Question:
Eg 1: As in above case string "CPU_001" matches in row 0 and 1, then we need to record User was high for 2 mins duration (as each row is of 1 min duration) and Idle was high for 1 min duration
Eg 2: "CPU_005" is common in row 2 and 3, then CPU_005 was high for 2 mins duration and CPU_005 high for 7 mins (for next 6 rows) duration
Below is the dataframe details. Please let me know in case any further info is needed.
'above_thres' column contain name of column having values above 99.5 only.
'''
from pandas import Timestamp
dataFrame =
{'Time-dur': {1: Timestamp('2021-12-22 16:46:42'),
7: Timestamp('2021-12-22 16:47:42'),
15: Timestamp('2021-12-22 16:48:42'),
23: Timestamp('2021-12-22 16:49:42'),
31: Timestamp('2021-12-22 16:50:42'),
39: Timestamp('2021-12-22 16:51:42'),
47: Timestamp('2021-12-22 16:52:42'),
55: Timestamp('2021-12-22 16:53:42'),
63: Timestamp('2021-12-22 16:54:42'),
71: Timestamp('2021-12-22 16:55:42')},
'CPU_001': {1: 99.7,
7: 99.6,
15: 0.0,
23: 0.0,
31: 99.9,
39: 0.0,
47: 0.0,
55: 0.0,
63: 0.0,
71: 0.0},
'CPU_002': {1: 0.0,
7: 0.0,
15: 0.0,
23: 0.0,
31: 0.0,
39: 0.0,
47: 0.0,
55: 0.0,
63: 0.0,
71: 0.0},
'CPU_003': {1: 0.0,
7: 0.0,
15: 0.0,
23: 0.0,
31: 0.0,
39: 0.0,
47: 0.0,
55: 0.0,
63: 0.0,
71: 0.0},
'CPU_004': {1: 100.0,
7: 70.0,
15: 100.0,
23: 100.0,
31: 100.0,
39: 100.0,
47: 100.0,
55: 100.0,
63: 100.0,
71: 100.0},
'CPU_005': {1: 0.0,
7: 100.0,
15: 99.8,
23: 0.0,
31: 0.0,
39: 0.0,
47: 0.0,
55: 0.0,
63: 0.0,
71: 0.0},
'above_thres': {1: 'CPU_001, CPU_004',
7: 'CPU_001, CPU_005',
15: 'CPU_004, CPU_005',
23: 'CPU_005',
31: 'CPU_001, CPU_005',
39: 'CPU_005',
47: 'CPU_005',
55: 'CPU_005',
63: 'CPU_005',
71: 'CPU_005'}}
df = pd.DataFrame(dataFrame )
df.head()
'''
I'm looking for an output which indicate usage of which CPU is above value 99.5 and for how much duration. i.e in above case usage of CPU_001 is above threshold for 2 mins (2021-12-22 16:46:42 to 2021-12-22 16:47:42) and for 1 min at time : 2021-12-22 16:50:42 another case CPU_005 was above threshold for 9 mins (2021-12-22 16:47:42 to 2021-12-22 16:55:42) Output can be stored in any convenient and readable format.
Expected output can be like :
'''
output_dict = {"CPU_001" : {
"count" : 3,
"interval" : [['2021-12-22 16:46:42', '2021-12-22 16:47:42'], ['2021-12-22 16:50:42','2021-12-22 16:50:42']],
"duration" : [2, 1]},
"CPU_002" : {
"count" : 0,
"interval" : [],
"duration" : []},
"CPU_003" : {
"count" : 0,
"interval" : [],
"duration" : []},
"CPU_004" : {
"count" : 2,
"interval" : [['2021-12-22 16:46:42', '2021-12-22 16:46:42'], ['2021-12-22 16:48:42','2021-12-22 16:48:42']],
"duration" : [1, 1]}
}
'''
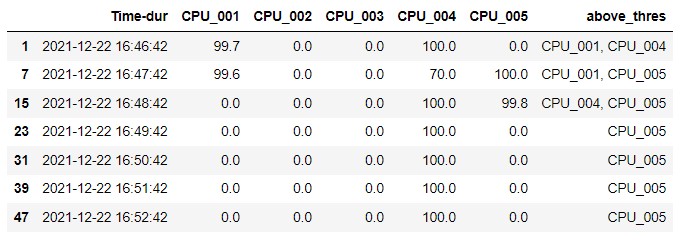
Answer: had a similar problem not too long ago and I believe you can reuse my code:
'''
dataFrame2= dataFrame.set_index('Time-dur').drop(columns=['above_thres'])
binary = pd.DataFrame(0, index=dataFrame2.index, columns=dataFrame2.columns)
binary[dataFrame2> 99.5] = 1
durations = pd.DataFrame(0, index=binary.index, columns=binary.columns)
for column in binary.columns:
sr = binary[column]
cnt: pd.Series = sr.groupby(sr.ne(sr.shift()).cumsum()).value_counts().reset_index(level=0, drop=True) # This is also from SO, but cannot remember where, sorry...
if len(cnt) == 0:
continue
cnt.name = 'count'
cnt = cnt.reset_index()
idx_dur = cnt['count'].cumsum().shift(1)
idx_dur[0] = 0
idx_dur += sr.index.get_loc(sr.first_valid_index())
cnt.index = sr.iloc[idx_dur].index
cnt = cnt.loc[cnt[column] == 1, 'count']
durations.loc[cnt.index, column] = cnt
'''
The df 'durations' contains the number of subsequent rows with a value above 99.5%. Assuming that your rows are equally spaced, you can simply multiply this value with the corresponding 'TimeDelta' (in this case 1 minute) if necessary.